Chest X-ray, PA view. Patient: 30 years old, sex M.
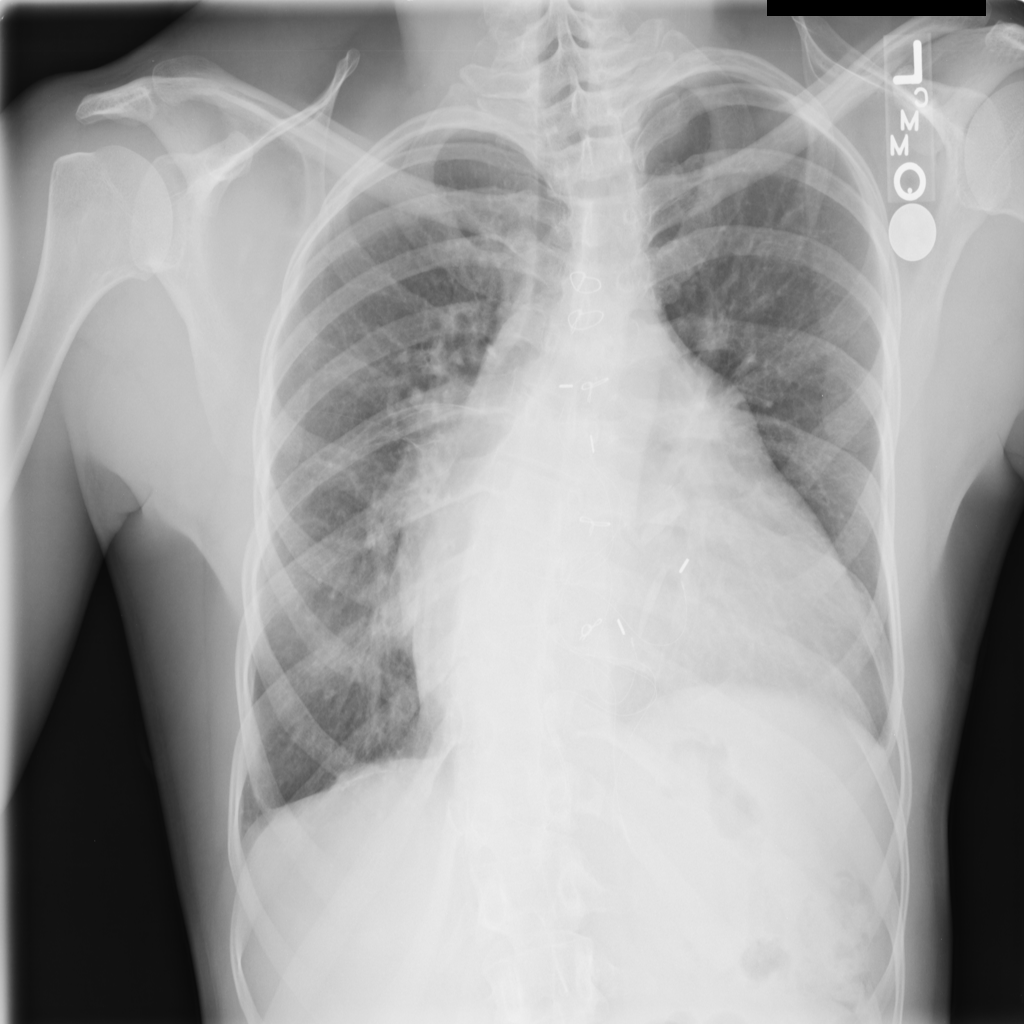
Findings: Cardiomegaly